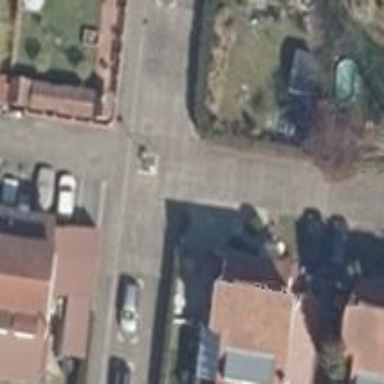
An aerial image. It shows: Living street.